Field crop: maize
Growth stage: 2
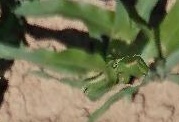
Species: maize